Field crop: maize
Growth stage: 2
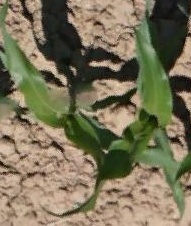
Species: maize